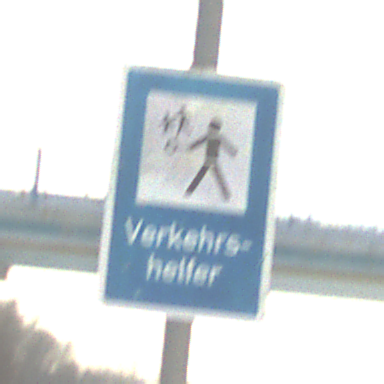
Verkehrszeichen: Verkehrshelfer
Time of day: MorningAfternoon
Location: Outdoor (Suburban)
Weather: PartlyCloudy
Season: NotSpecified
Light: Natural